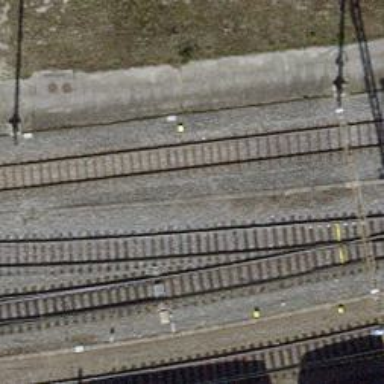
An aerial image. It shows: Rail yard with electrified rails and single track.